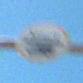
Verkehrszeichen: Mautpflicht
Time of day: Midday
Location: Outdoor (Nature)
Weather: PartlyCloudy
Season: NotSpecified
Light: Natural